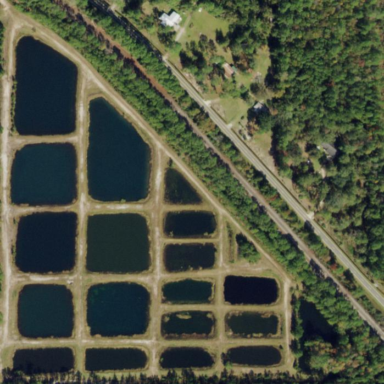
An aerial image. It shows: Area dedicated to aquaculture.